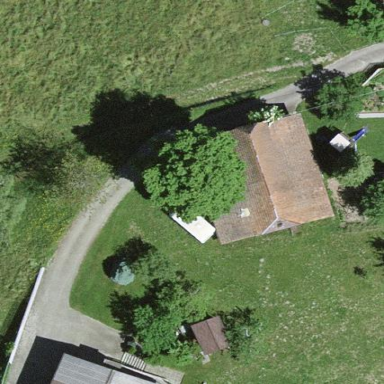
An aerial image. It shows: Rural barn.